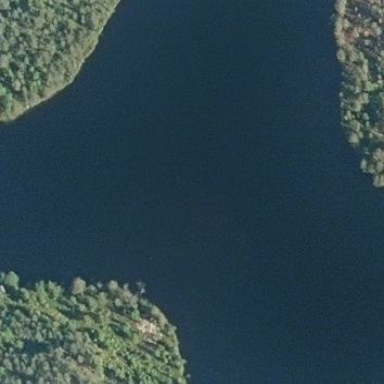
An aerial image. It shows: Peaceful pond surrounded by nature.